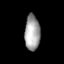
Tissue: lung
Cell type: Epithelial cells
Senescence score: 0.1989
Nuclear area (px): 531
Mean DAPI intensity: 162.729